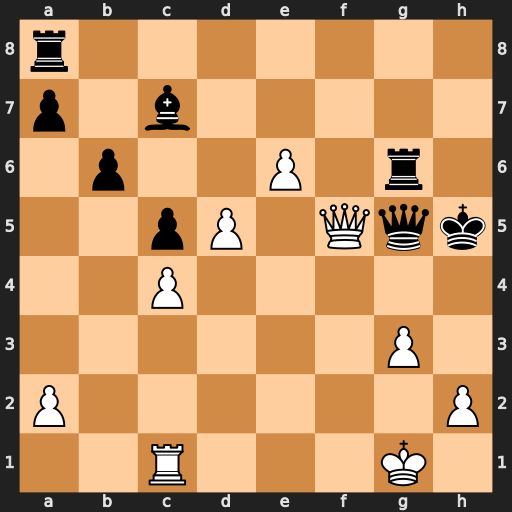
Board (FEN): r7/p1b5/1p2P1r1/2pP1Qqk/2P5/6P1/P6P/2R3K1
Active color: w
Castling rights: -
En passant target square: -
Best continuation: Qh3+ Qh4 Qxh4#